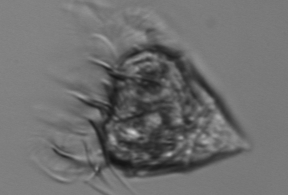
Label: Strombidium_morphotype1